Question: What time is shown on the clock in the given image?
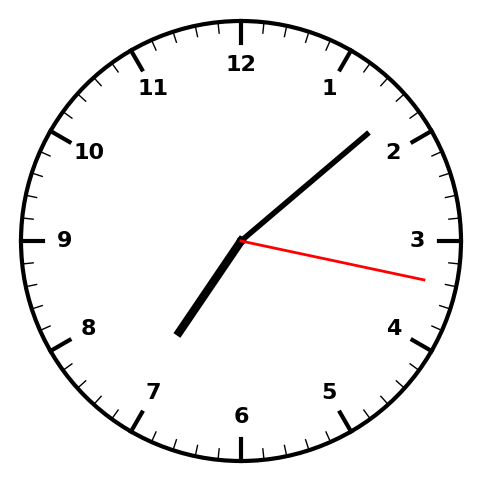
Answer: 07:08:17